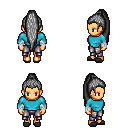
a pixel art fantasy rpg character, female body template, human, tanned skin, teal long-sleeve shirt, metal pants, gray extra-long topknot hairstyle, white cloth bandages, gray slippers, four views (front, back, left, right), 2x2 character sprite sheet, small pixel art, hard edges, no anti-aliasing